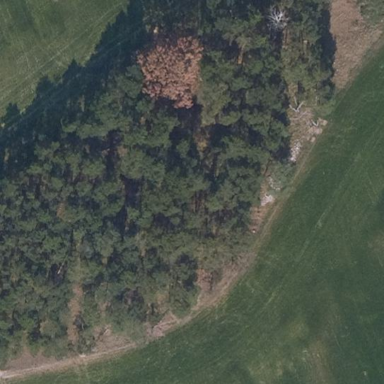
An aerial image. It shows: Forest area.